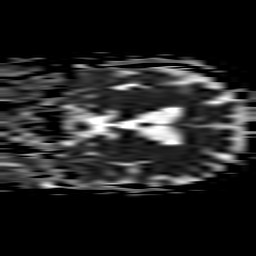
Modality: ADC
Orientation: coronal
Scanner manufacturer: philips
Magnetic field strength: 3 T
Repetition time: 3.082 s
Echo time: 0.076 s